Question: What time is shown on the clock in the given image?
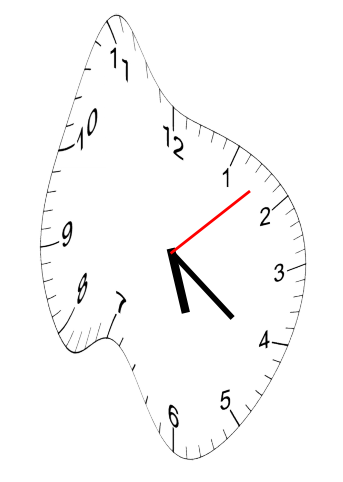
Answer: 05:21:08